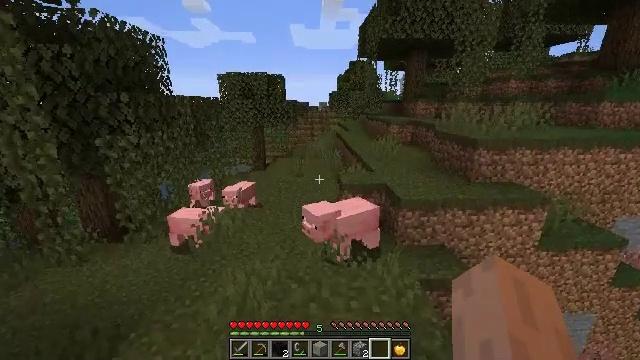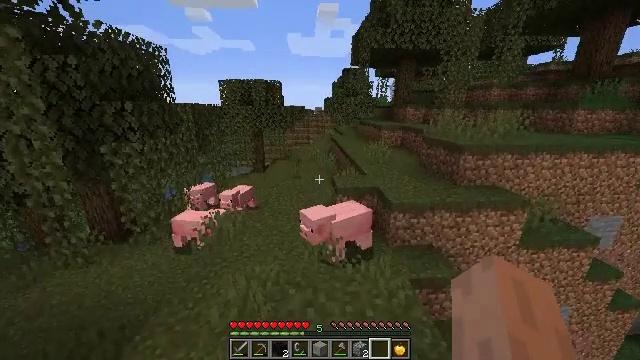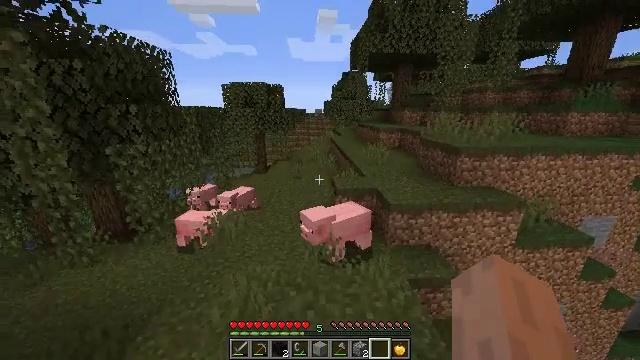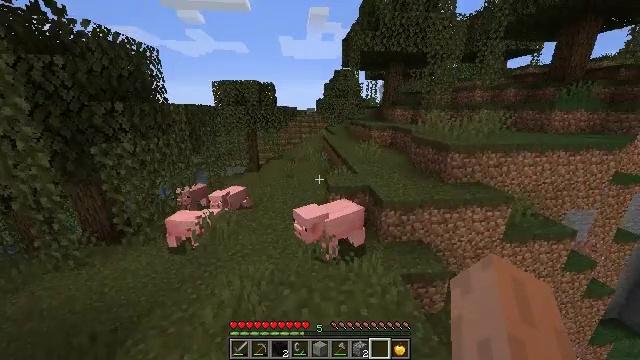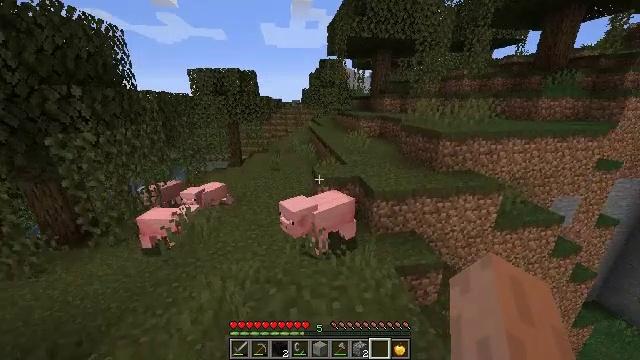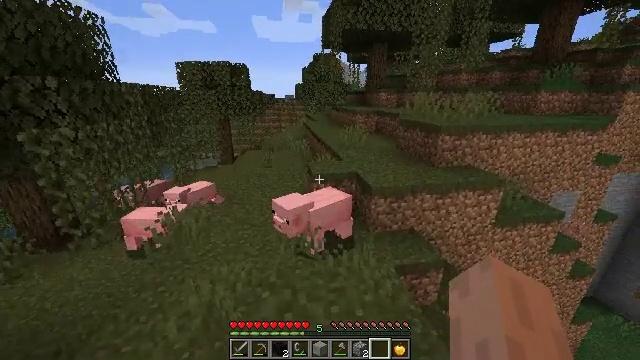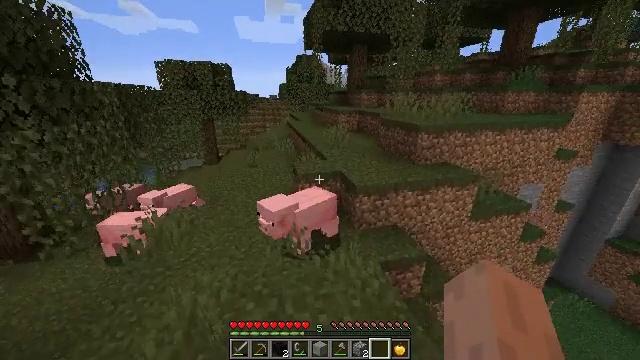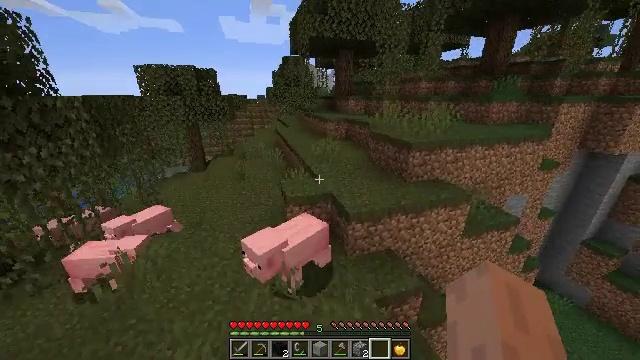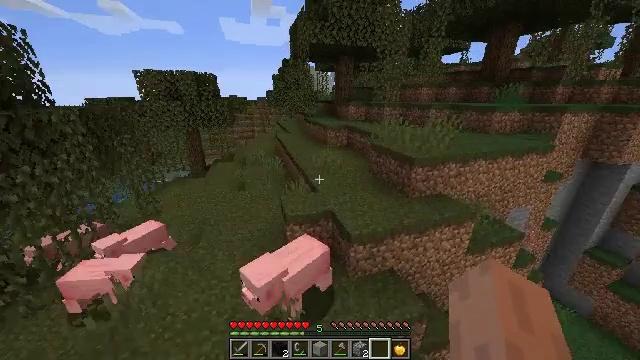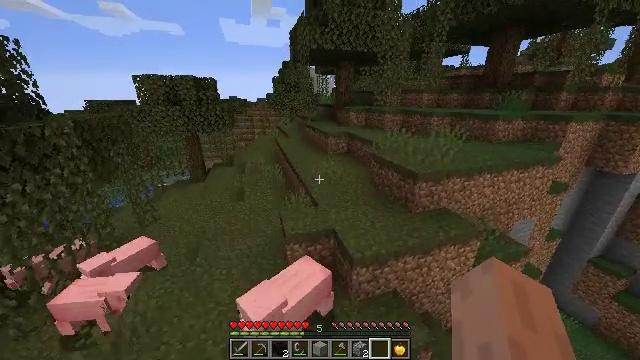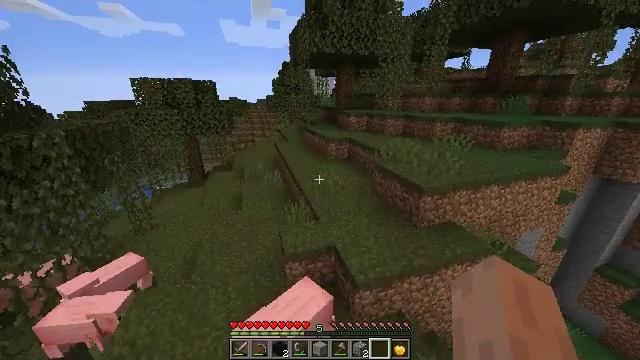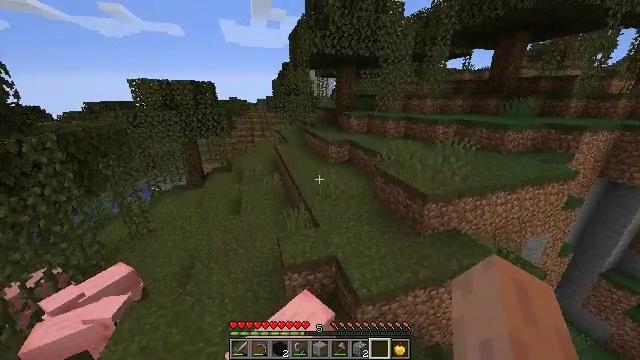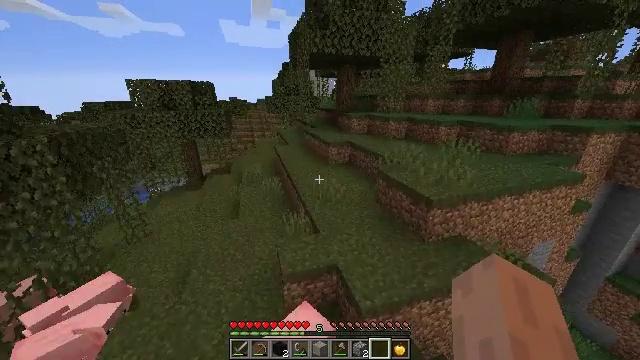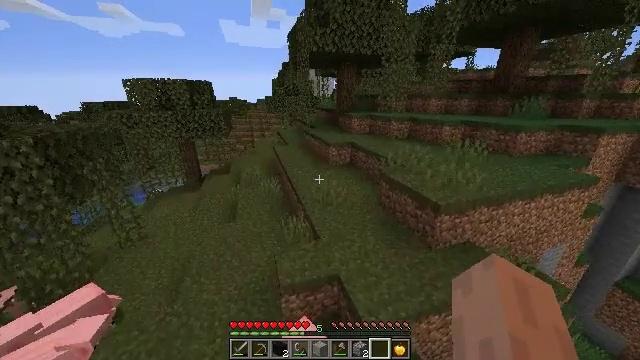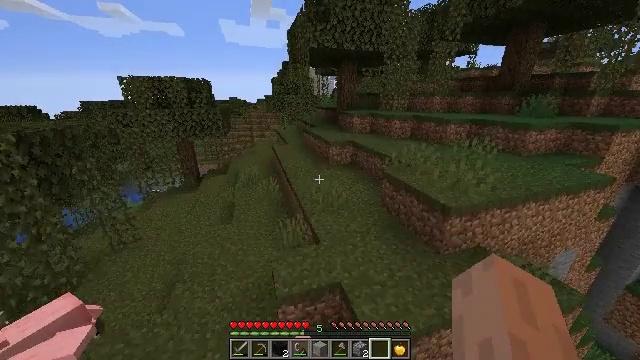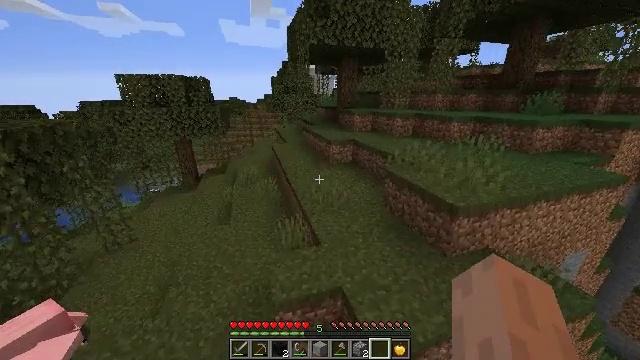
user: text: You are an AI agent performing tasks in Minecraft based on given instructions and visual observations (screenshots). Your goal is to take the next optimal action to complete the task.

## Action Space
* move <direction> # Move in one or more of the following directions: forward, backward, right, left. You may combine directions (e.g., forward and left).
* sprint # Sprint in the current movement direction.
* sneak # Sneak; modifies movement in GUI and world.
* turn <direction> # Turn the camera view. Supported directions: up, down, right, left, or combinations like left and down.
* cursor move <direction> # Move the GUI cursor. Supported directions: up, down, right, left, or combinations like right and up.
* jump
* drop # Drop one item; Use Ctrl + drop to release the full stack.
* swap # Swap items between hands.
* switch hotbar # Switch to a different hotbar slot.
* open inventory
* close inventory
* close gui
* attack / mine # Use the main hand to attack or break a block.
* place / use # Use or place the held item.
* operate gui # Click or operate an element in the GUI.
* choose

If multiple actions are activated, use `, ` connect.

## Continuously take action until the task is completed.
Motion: motion action
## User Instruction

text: Combat the chicken.
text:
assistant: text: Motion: move forward, sprint, turn right, jump
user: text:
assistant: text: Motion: move forward, sprint, jump
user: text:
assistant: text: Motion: move forward, sprint, turn right, jump
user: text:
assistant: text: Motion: move forward, sprint, turn right and down, jump
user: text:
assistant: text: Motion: move forward, sprint, turn right, jump
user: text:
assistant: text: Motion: move forward, sprint, turn right, jump
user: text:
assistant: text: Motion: move forward, sprint, turn right, jump
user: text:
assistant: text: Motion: move forward, sprint, jump
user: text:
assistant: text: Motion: move forward, sprint, jump
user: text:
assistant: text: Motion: move forward, sprint, jump
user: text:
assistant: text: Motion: move forward, sprint, jump
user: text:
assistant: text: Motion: move forward, sprint, jump
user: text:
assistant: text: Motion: move forward, sprint, jump
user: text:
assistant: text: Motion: move forward, sprint, jump
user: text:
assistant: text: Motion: move forward, sprint, jump
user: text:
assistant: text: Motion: move forward, sprint, jump
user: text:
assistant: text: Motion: move forward, sprint, jump
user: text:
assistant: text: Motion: move forward, sprint, jump
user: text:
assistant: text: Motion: move forward, sprint, jump
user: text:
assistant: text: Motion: move forward, sprint, jump
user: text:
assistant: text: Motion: move forward, sprint, jump
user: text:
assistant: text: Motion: move forward, sprint, jump
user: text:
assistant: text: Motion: move forward, sprint, jump
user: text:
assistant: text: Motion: move forward, sprint, jump
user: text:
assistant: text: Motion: move forward, sprint, jump
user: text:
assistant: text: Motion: move forward, sprint, jump
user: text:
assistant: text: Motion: move forward, sprint, jump
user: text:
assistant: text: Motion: move forward, sprint, jump
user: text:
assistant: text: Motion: move forward, sprint, jump
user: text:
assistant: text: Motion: move forward, sprint, turn left and down, jump